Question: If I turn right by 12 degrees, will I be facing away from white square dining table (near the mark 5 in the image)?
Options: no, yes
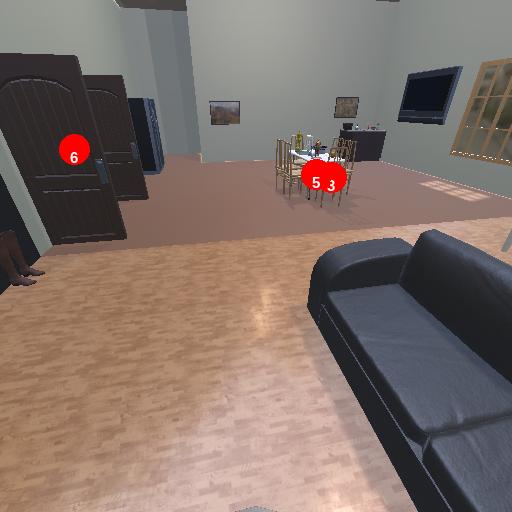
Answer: no